I will show an image sequence of human cooking. I have annotated the images with numbered circles. Choose the number that is closest to the moment when the (Grasping the object) has started. You are a five-time world champion in this game. Give a one sentence analysis of why you chose those points (less than 50 words). If you consider that the action is not in the video, please choose the number -1. Provide your answer at the end in a json file of this format: {"points": []}
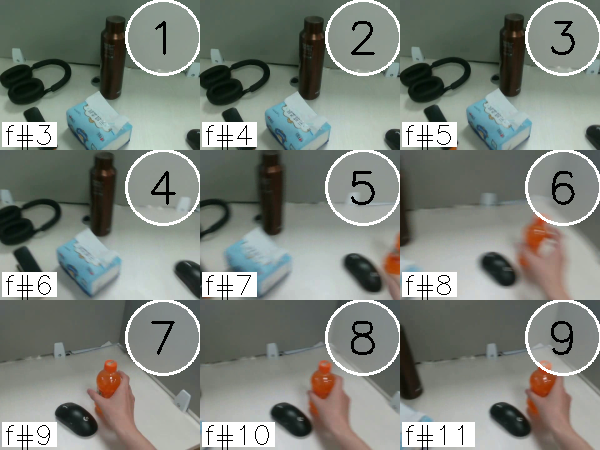
Frame 7 shows the clearest moment of hand-object contact.
{"points": [7]}